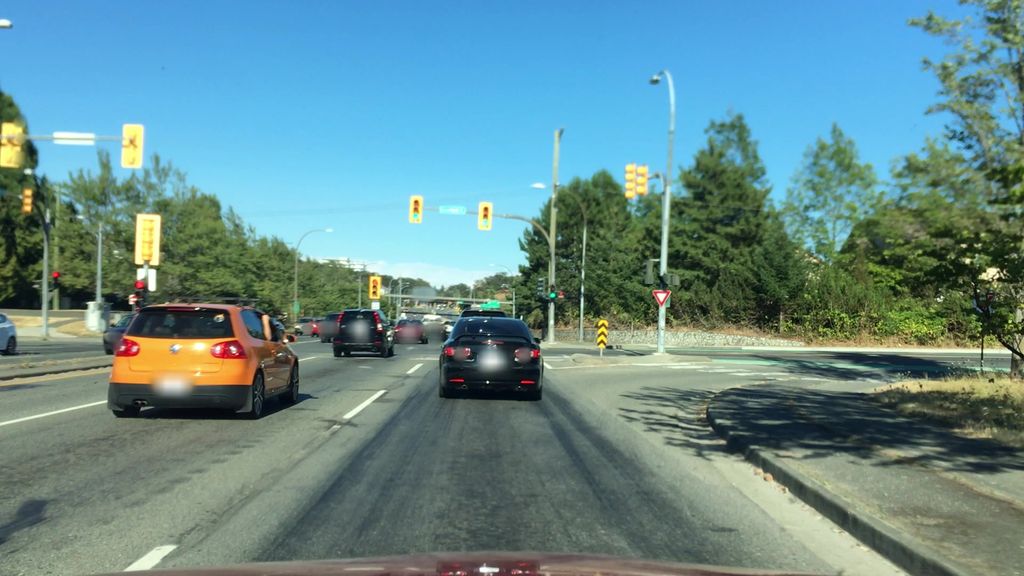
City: victoria